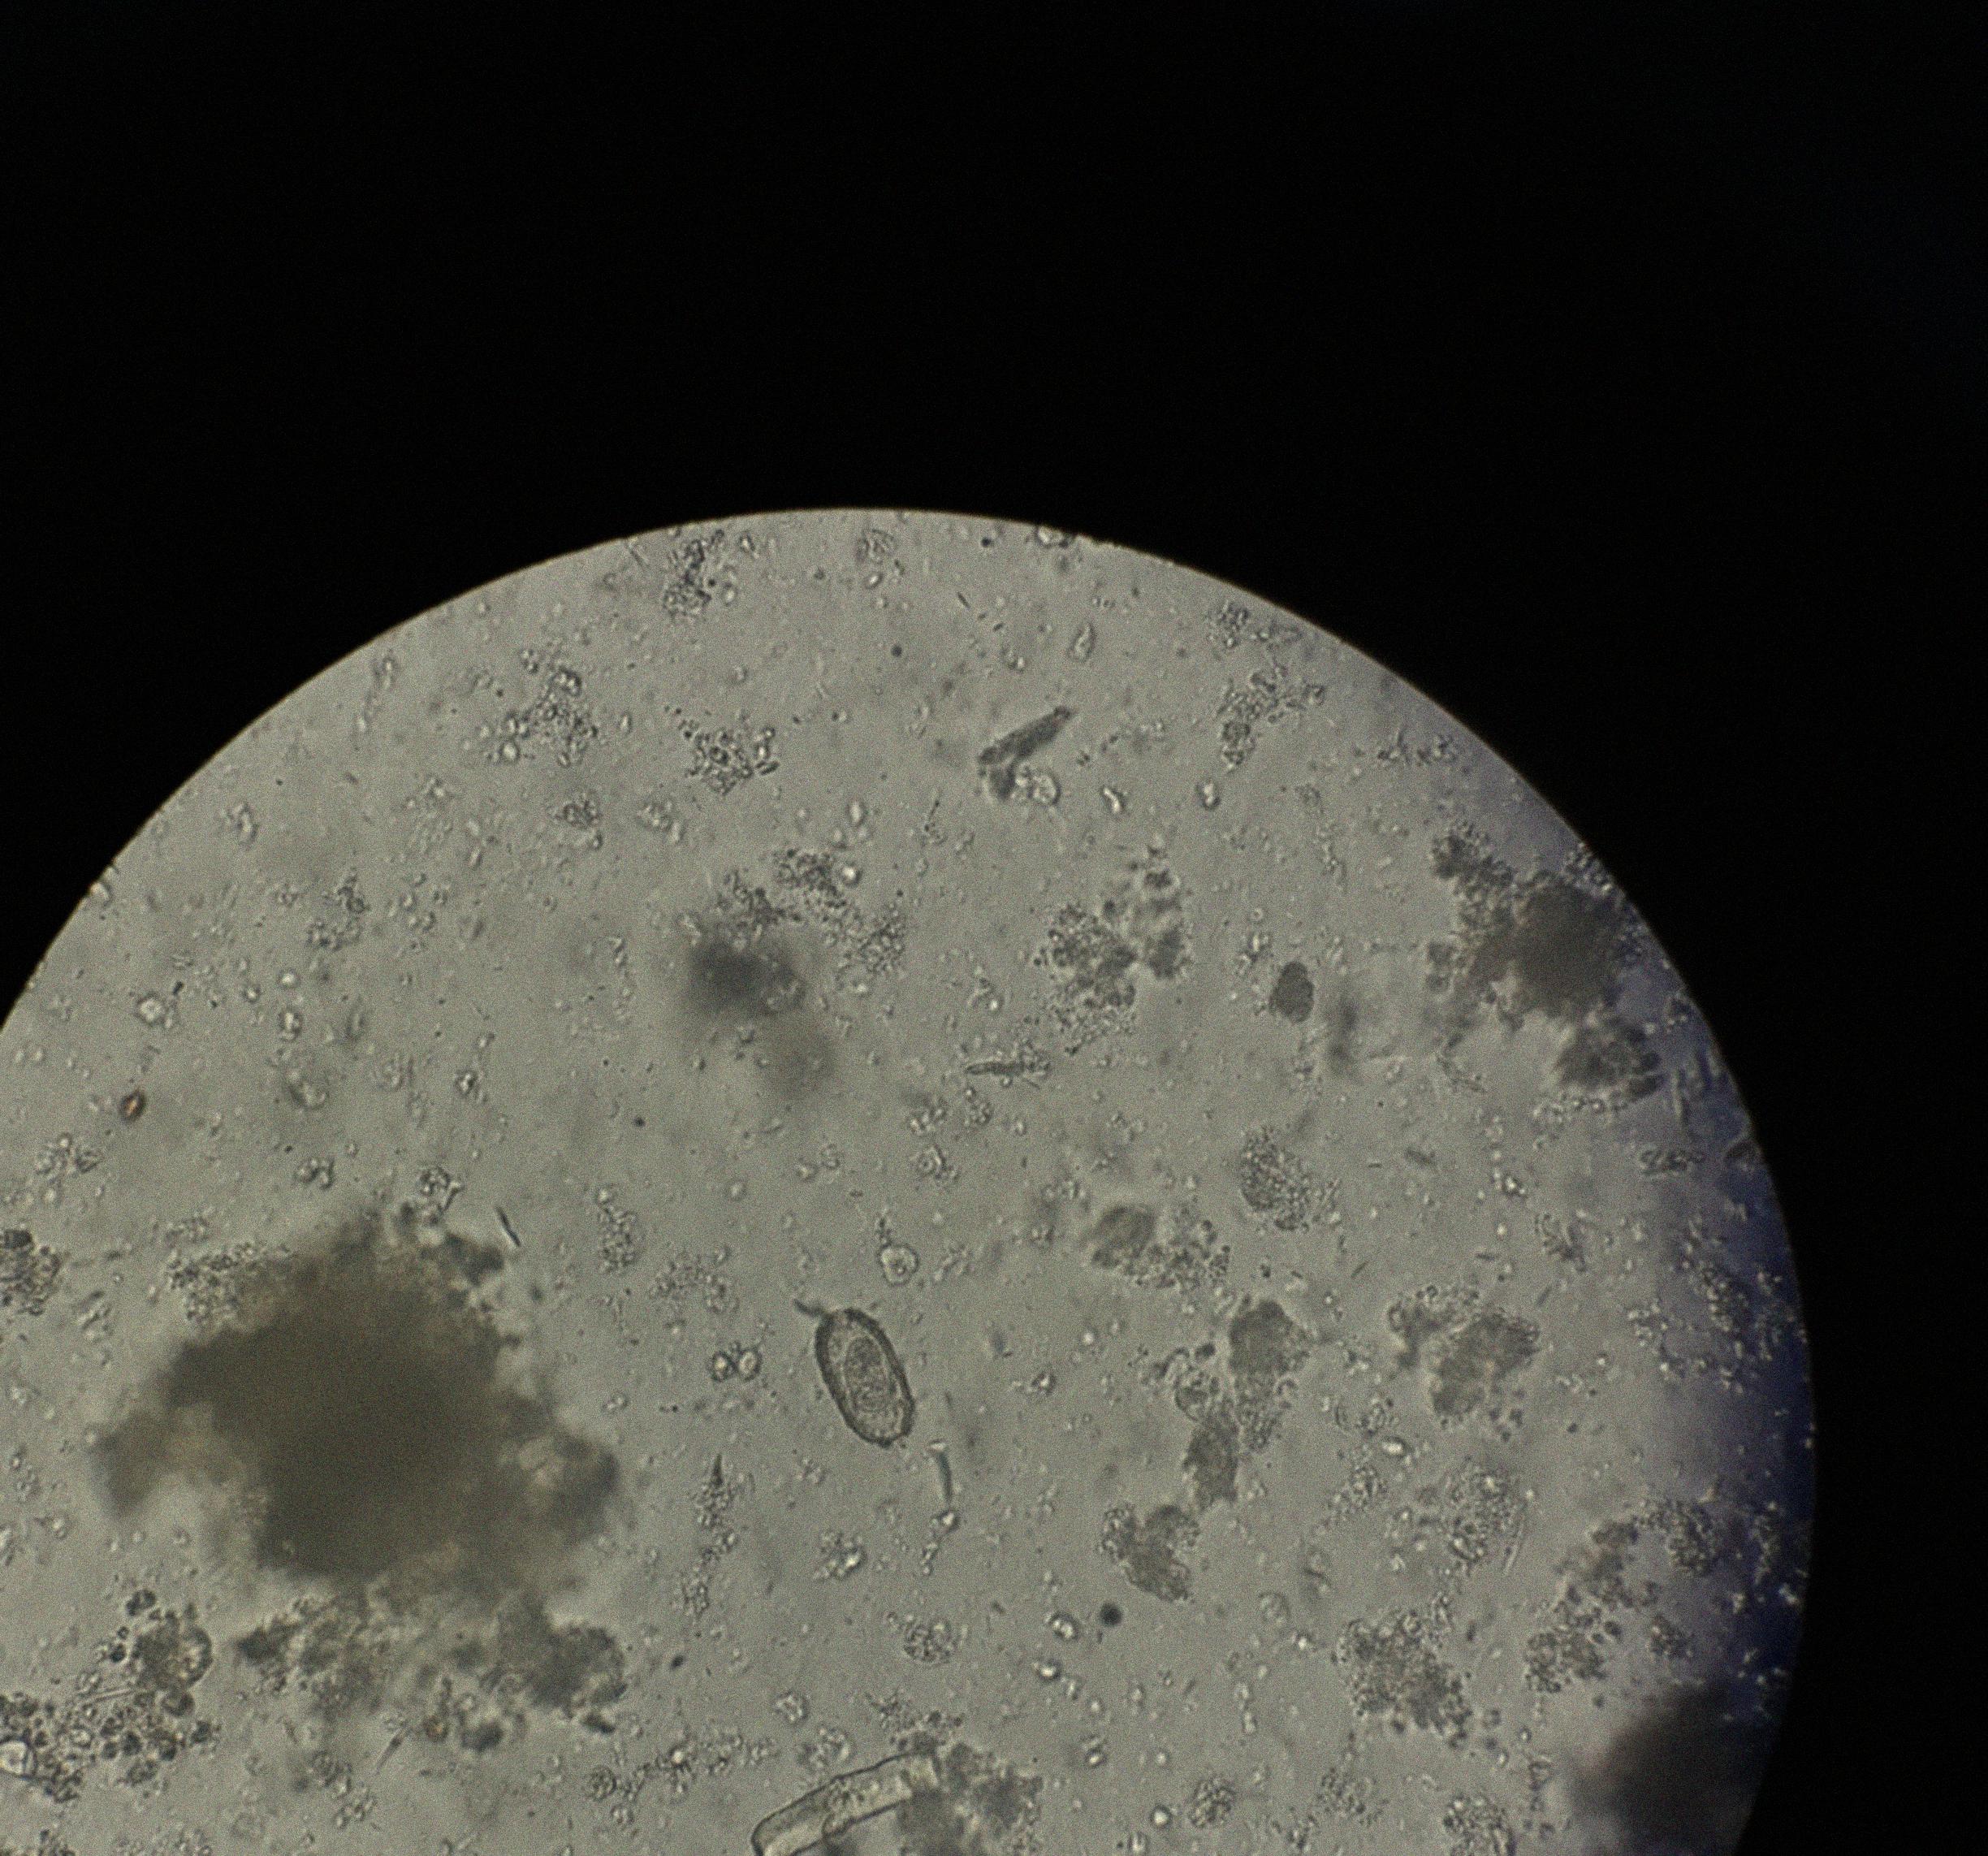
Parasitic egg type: Capillaria philippinensis